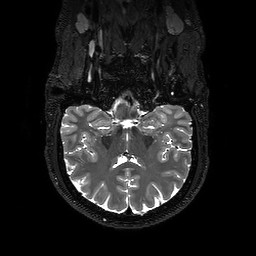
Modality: T2w
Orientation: sagittal
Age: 34
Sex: male
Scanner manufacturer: philips
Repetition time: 2.5 s
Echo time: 0.331 s